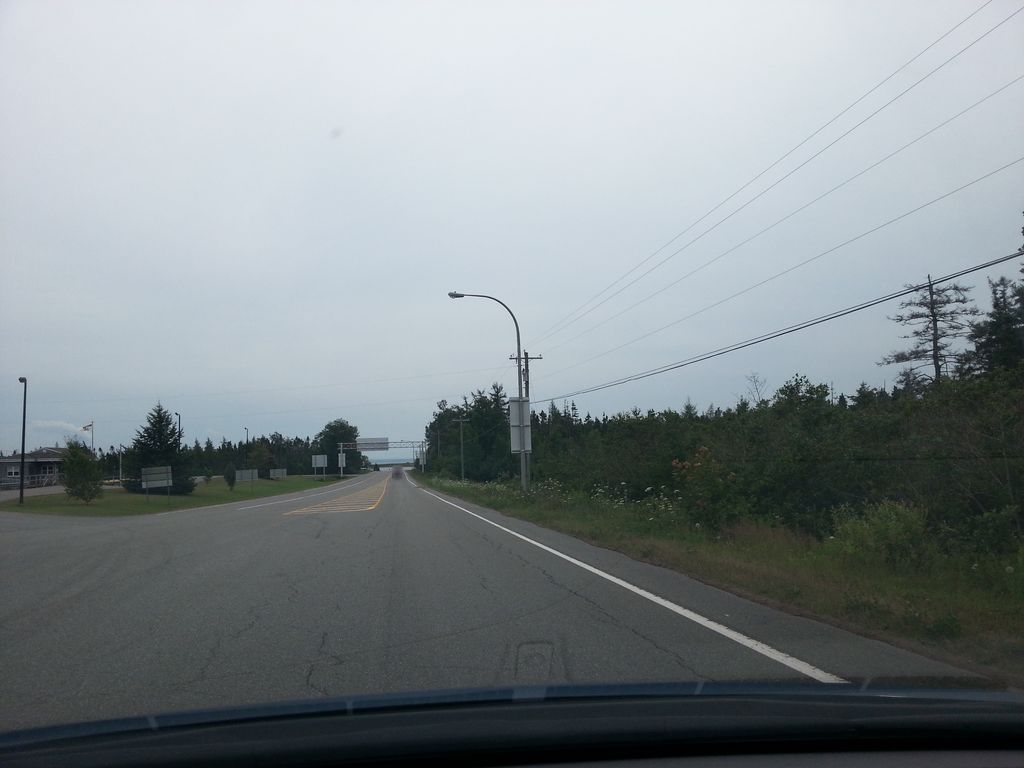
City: charlottetown